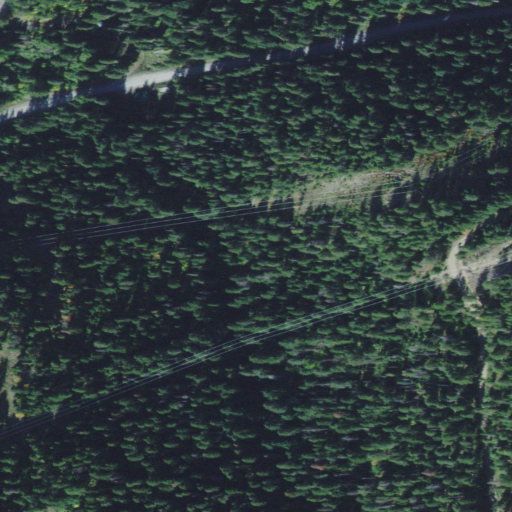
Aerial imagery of valley in Idaho named Sawmill Gulch containing evergreen forest and shrub